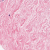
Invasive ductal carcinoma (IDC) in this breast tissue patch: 0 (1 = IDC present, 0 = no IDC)